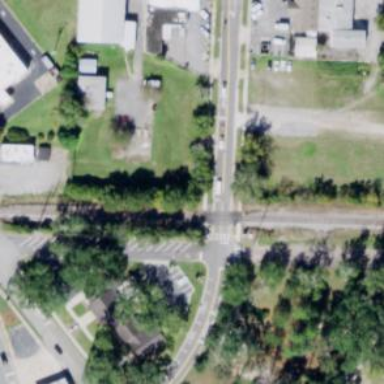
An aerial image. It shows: Level crossing with lights at railway intersection.